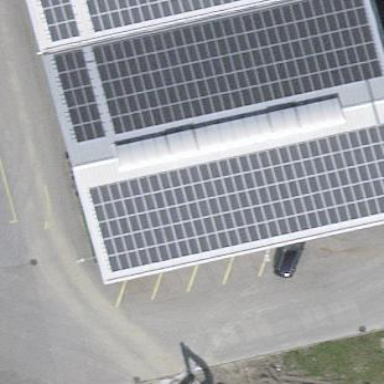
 consisting of solar photovoltaic panels."